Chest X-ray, AP view. Patient: 33 years old, sex F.
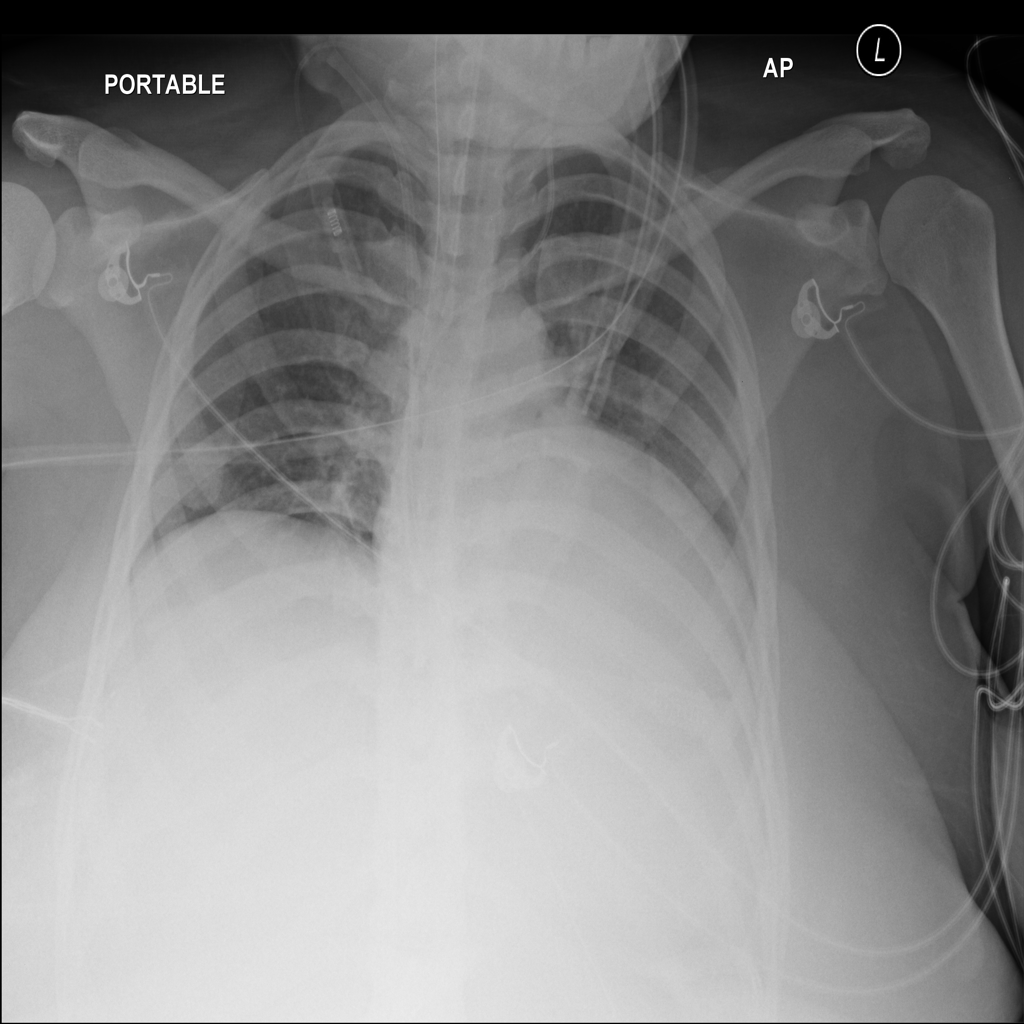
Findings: No Finding